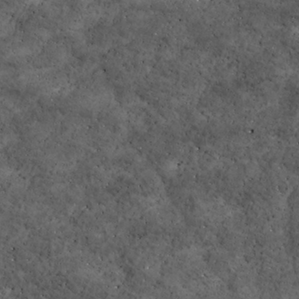
Label: non_frost